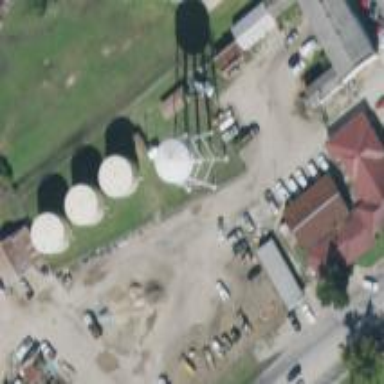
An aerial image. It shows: Water tower that is man-made.